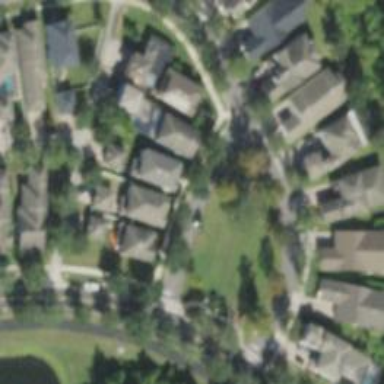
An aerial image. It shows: Residential road with sidewalk on the left.